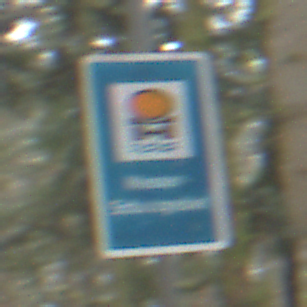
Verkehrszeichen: Wasserschutzgebiet
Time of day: Midday
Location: Outdoor (Nature)
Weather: Overcast
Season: NotSpecified
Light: Natural